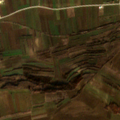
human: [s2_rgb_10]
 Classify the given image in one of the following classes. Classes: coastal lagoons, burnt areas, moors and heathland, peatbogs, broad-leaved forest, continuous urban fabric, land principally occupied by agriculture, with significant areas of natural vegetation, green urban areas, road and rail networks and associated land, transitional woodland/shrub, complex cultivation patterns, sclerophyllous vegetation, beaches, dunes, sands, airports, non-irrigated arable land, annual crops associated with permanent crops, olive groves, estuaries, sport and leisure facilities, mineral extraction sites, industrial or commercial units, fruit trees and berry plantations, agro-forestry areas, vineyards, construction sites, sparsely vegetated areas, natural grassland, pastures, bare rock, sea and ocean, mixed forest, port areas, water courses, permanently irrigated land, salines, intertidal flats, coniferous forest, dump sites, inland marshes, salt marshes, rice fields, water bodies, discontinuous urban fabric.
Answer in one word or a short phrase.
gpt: non-irrigated arable land, complex cultivation patterns